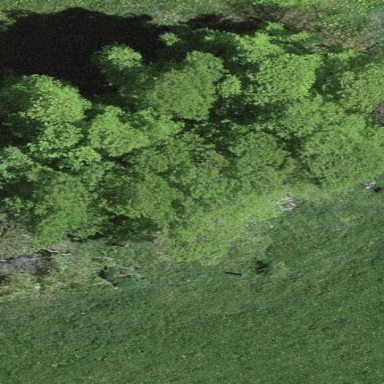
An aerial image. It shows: Forest area.